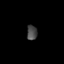
Tissue: lung
Cell type: Endothelial cells
Senescence score: 0.5879
Nuclear area (px): 154
Mean DAPI intensity: 70.506